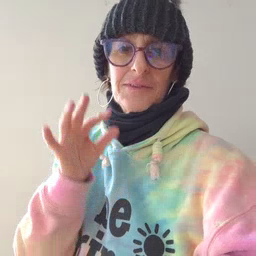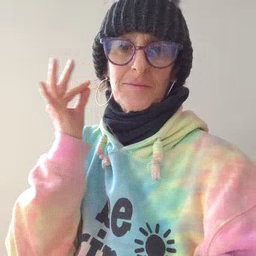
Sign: cat